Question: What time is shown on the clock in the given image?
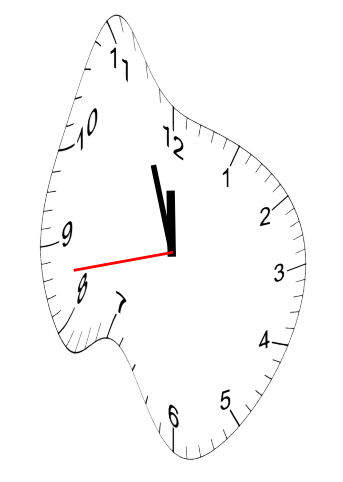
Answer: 11:56:43